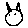
Label: cat